Aerial crown-view tile of a tropical tree (Barro Colorado Island, Panama), acquired 20240716:
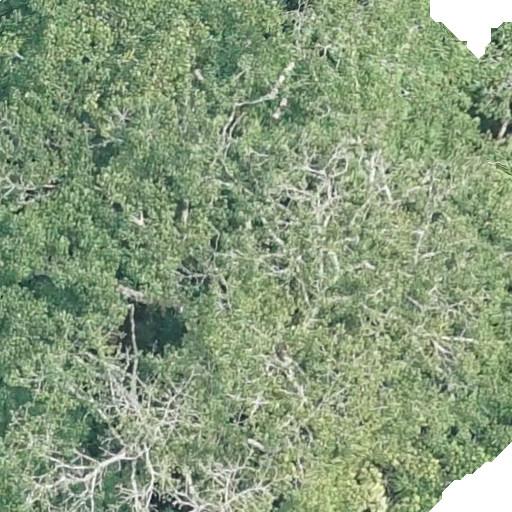
Species: Sterculia apetala
GBIF accepted scientific name: Sterculia apetala
Crown area: 626.573 m²